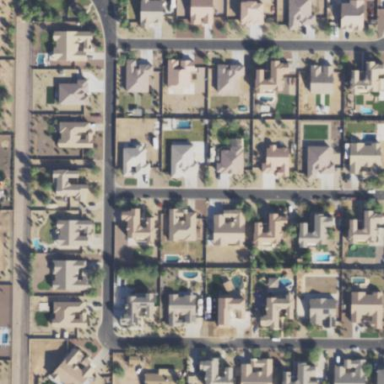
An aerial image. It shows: Gated residential area.